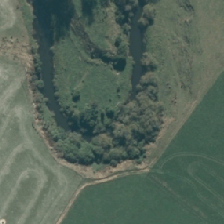
Land cover: deciduous_hardwood